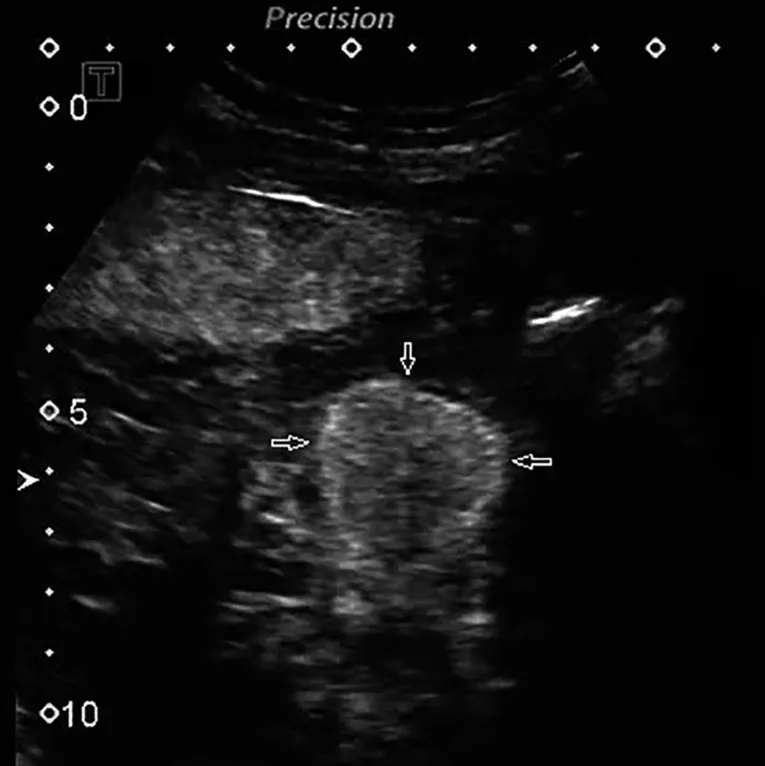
CEUS image showing hypervascular mass in relation to the remained
parenchyma of the native kidney with heterogeneous enhancement and
pseudocapsule sign (arrows).
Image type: radiology (ultrasound)